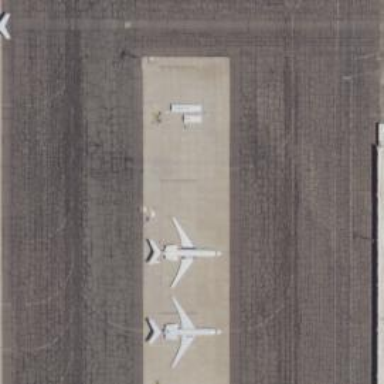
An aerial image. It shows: View of taxiway at the airport.